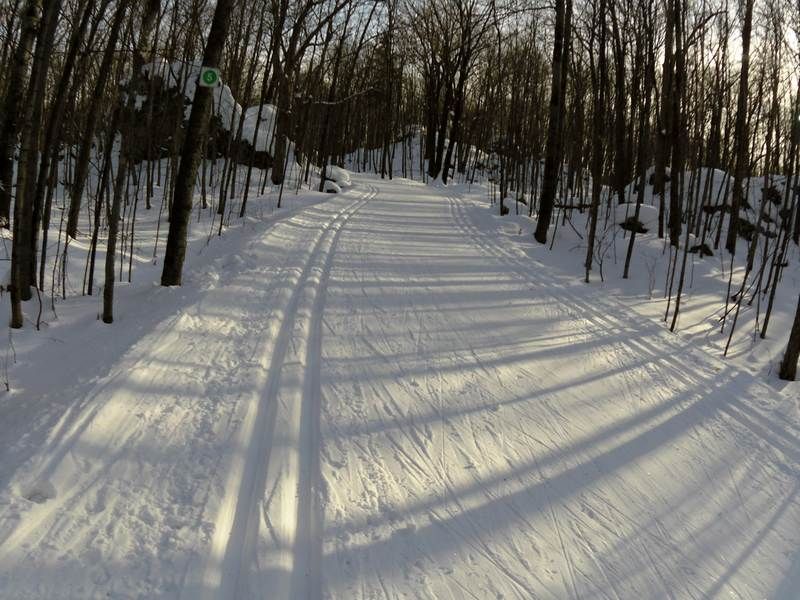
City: ottawa-gatineau